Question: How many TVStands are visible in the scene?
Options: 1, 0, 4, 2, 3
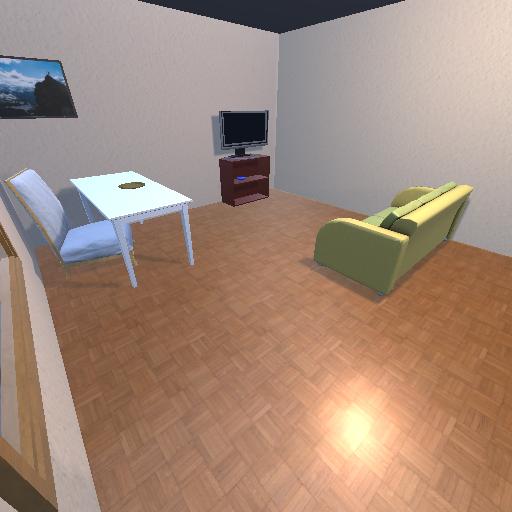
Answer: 1